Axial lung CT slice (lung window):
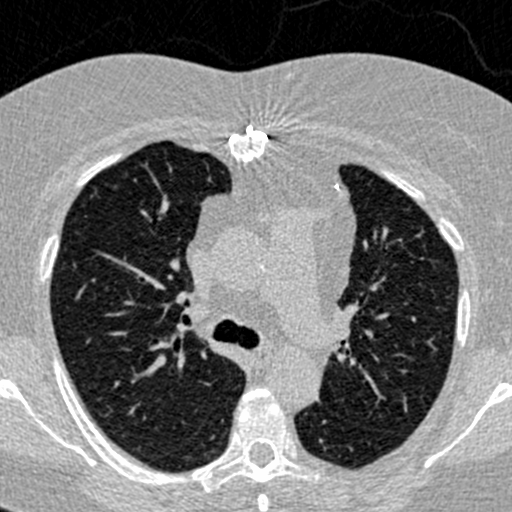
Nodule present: no